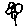
Label: flower